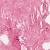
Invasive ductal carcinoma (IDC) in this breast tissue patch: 0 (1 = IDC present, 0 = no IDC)